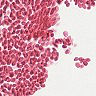
Metastatic tissue present: no